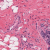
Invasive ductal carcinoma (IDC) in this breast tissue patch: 0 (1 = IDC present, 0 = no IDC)